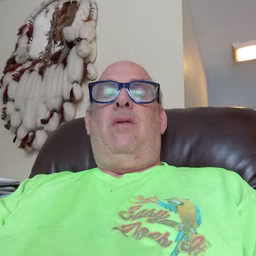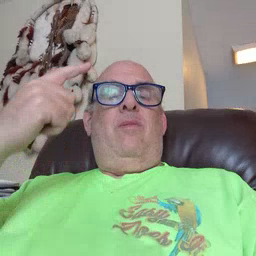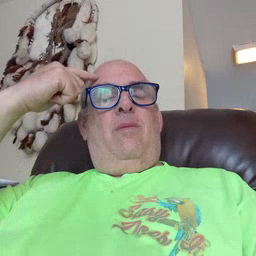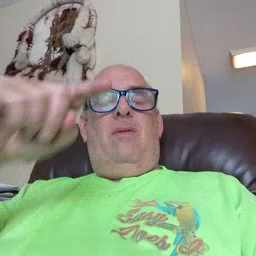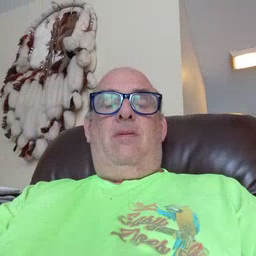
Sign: penny